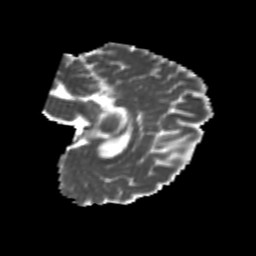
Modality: MD
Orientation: sagittal
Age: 20
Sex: female
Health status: healthy
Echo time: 0.074 s